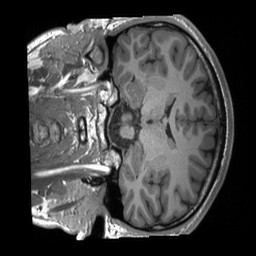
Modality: T1w
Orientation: coronal
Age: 21
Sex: male
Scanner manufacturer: siemens
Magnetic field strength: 3 T
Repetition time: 2.4 s
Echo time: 0.00224 s